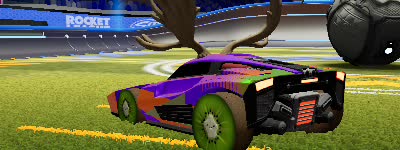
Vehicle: breakout